Field crop: maize
Growth stage: 2
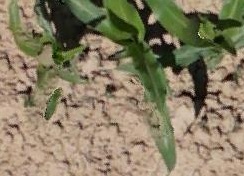
Species: maize